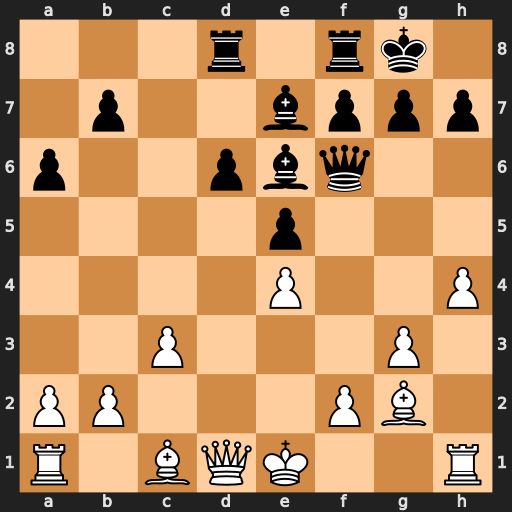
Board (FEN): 3r1rk1/1p2bppp/p2pbq2/4p3/4P2P/2P3P1/PP3PB1/R1BQK2R
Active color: w
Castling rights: KQ
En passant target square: -
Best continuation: Bg5 Qxg5 hxg5